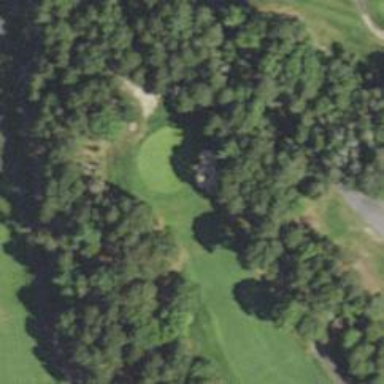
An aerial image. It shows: View of golf hole.